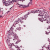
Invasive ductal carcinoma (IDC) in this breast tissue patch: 0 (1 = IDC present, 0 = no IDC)